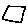
Label: square